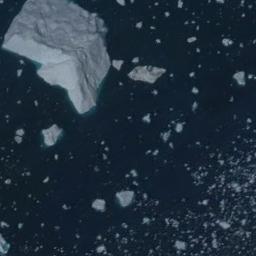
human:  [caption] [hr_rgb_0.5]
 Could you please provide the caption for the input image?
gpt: A large piece of ice and many small pieces of ice scattered on the deep blue sea .

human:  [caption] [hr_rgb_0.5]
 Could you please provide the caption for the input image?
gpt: An ice hummock and a lot of small pieces of sea ice float in the deep blue sea .

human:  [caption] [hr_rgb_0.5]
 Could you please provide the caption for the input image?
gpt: There is a big ice and many small ice on the deep blue sea .

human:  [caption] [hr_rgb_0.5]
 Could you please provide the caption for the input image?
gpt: Sea ice is surrounded by water .

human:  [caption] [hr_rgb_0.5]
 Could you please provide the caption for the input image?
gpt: There are some small pieces of sea ice and a larger one .